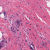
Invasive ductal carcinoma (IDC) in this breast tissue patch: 0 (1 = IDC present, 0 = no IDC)